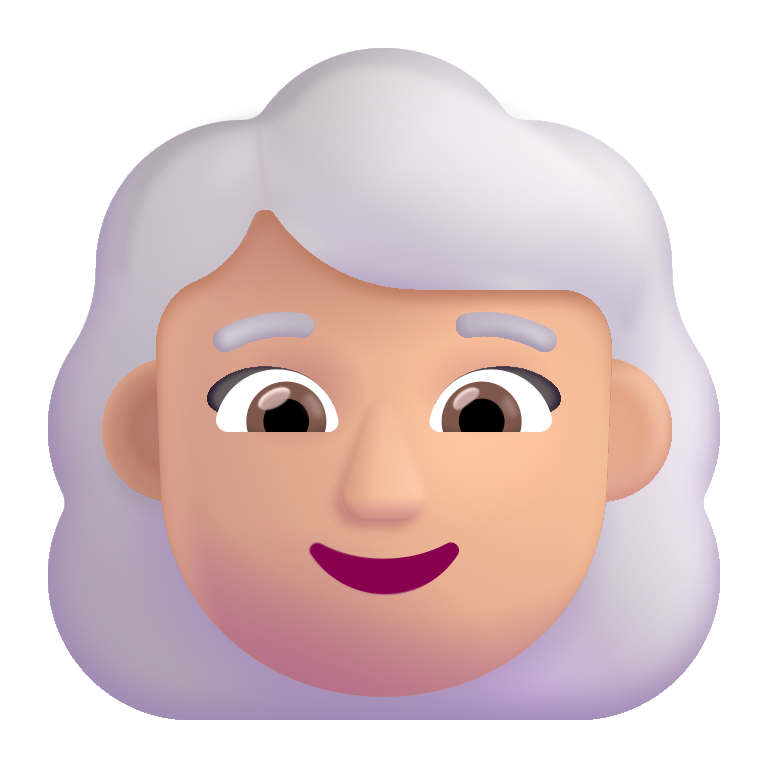
woman white hair color  light